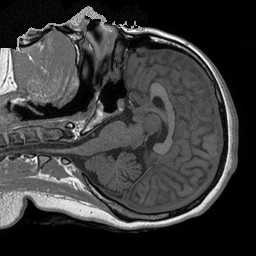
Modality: T1w
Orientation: coronal
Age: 20
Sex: female
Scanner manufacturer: philips
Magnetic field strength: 3 T
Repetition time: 4.852 s
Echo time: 2.12 s